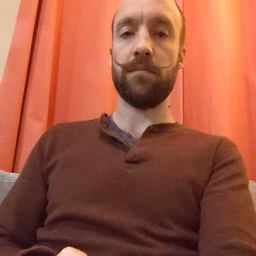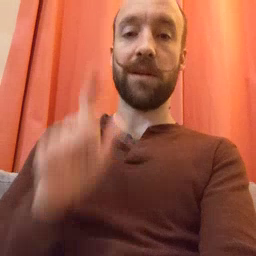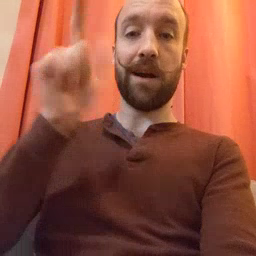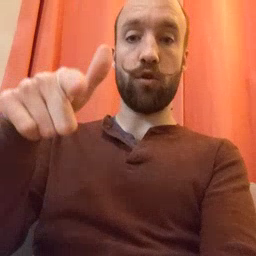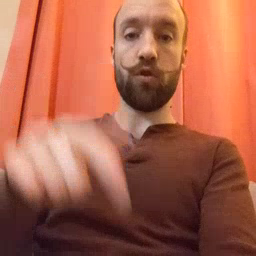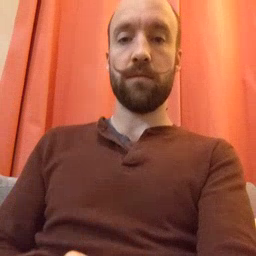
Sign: later